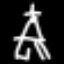
Label: The Eiffel Tower